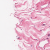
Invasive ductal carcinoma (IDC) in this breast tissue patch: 0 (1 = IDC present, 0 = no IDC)